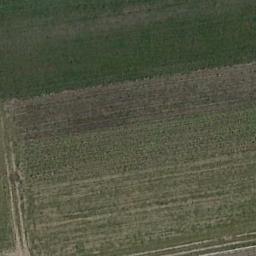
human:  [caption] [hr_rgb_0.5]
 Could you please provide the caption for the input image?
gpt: Brown bare ground next to a green lawn .

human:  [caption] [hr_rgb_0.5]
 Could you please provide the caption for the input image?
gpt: There are some thin lines in the meadow .

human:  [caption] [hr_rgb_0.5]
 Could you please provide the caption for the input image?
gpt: There is a tree in the grass .

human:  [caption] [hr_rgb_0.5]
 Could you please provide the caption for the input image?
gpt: This meadow has a striped texture and part of the meadow is relatively sparse .

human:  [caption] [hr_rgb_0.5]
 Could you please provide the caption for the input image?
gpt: A sparse green meadow with stripes .